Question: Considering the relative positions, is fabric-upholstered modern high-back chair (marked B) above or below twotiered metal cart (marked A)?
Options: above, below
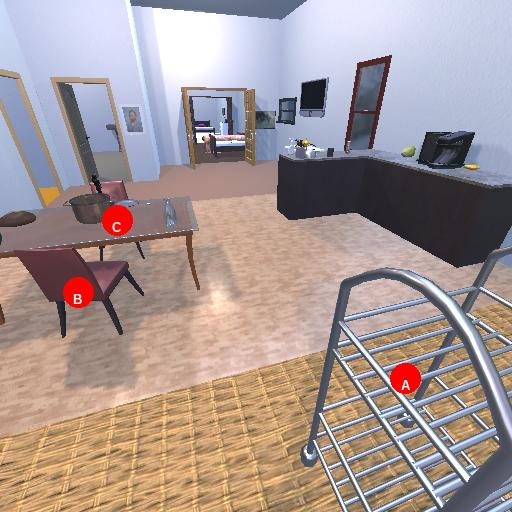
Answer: above